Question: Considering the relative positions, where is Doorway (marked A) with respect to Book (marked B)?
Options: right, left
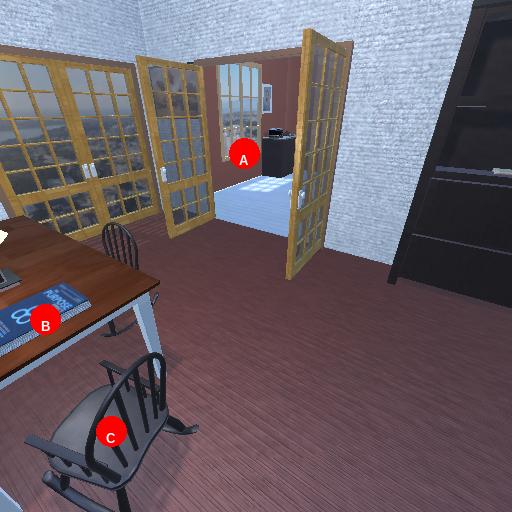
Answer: right